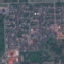
Label: Residential